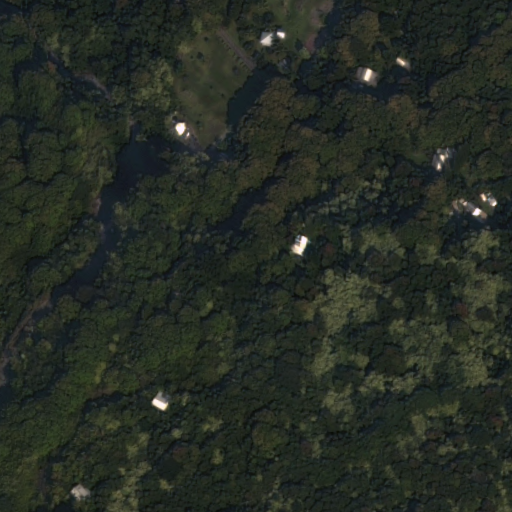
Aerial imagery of valley in Hawaii named Mokulehua Gulch containing only unknown